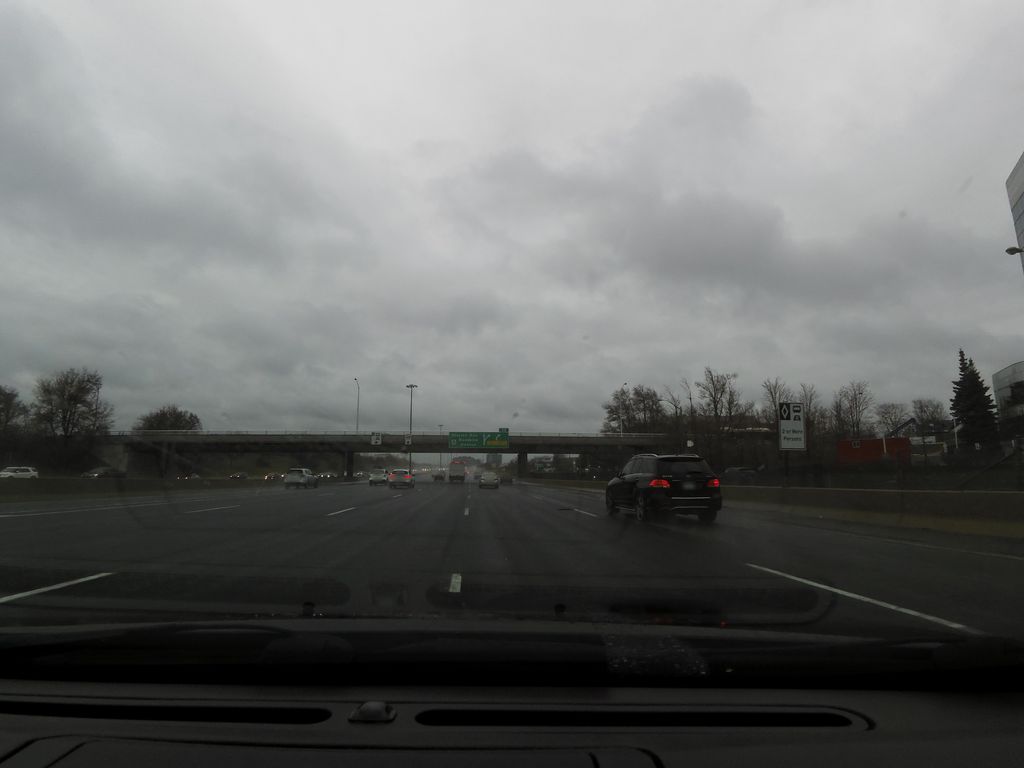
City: toronto